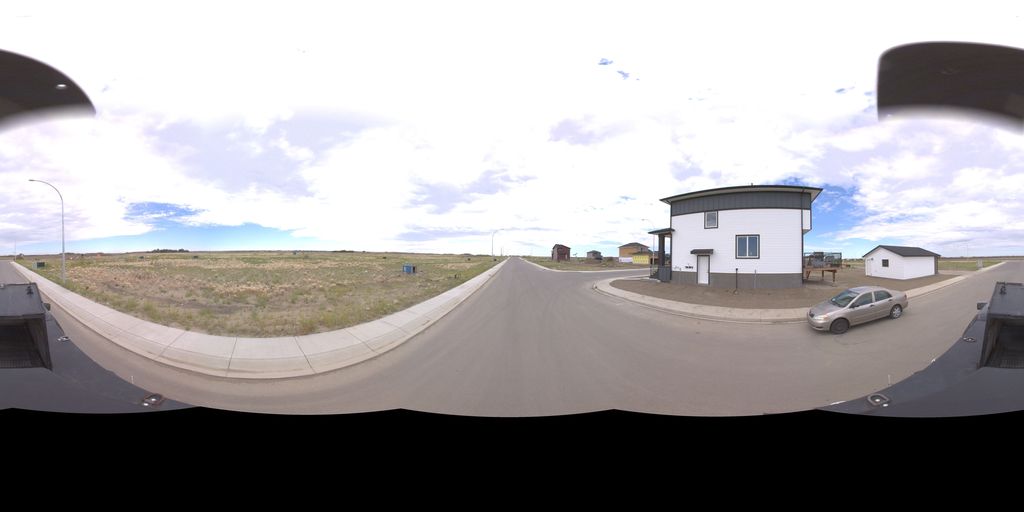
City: saskatoon